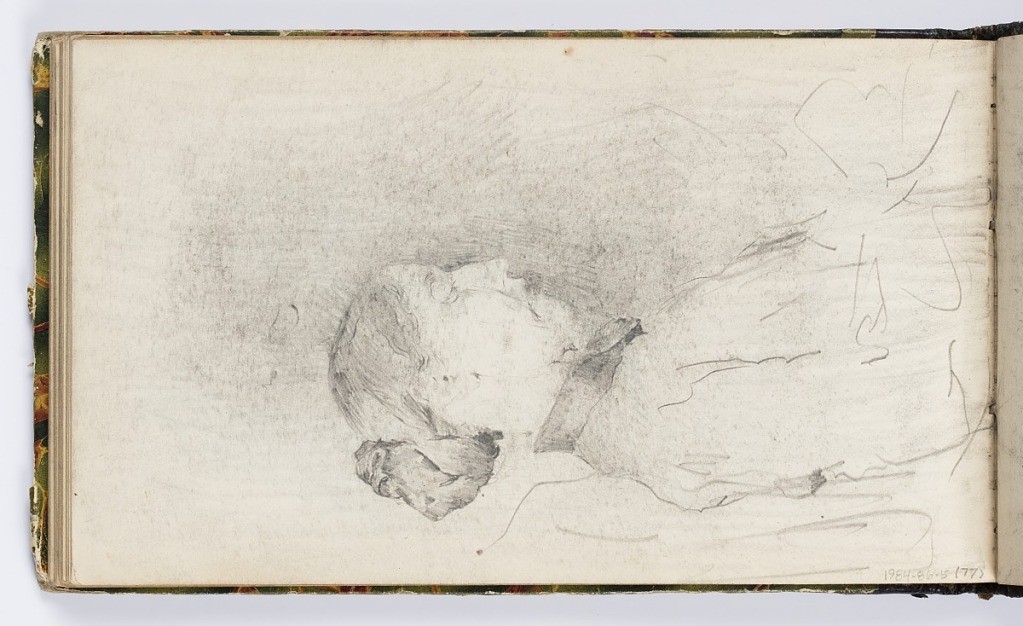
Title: Sketchbook Page: Woman in Profile
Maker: Kenyon Cox, American, 1856–1919
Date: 1875
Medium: Graphite on paper
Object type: Sketchbook folio
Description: Seated woman shown in right profile, with hair in a bun.